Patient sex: M
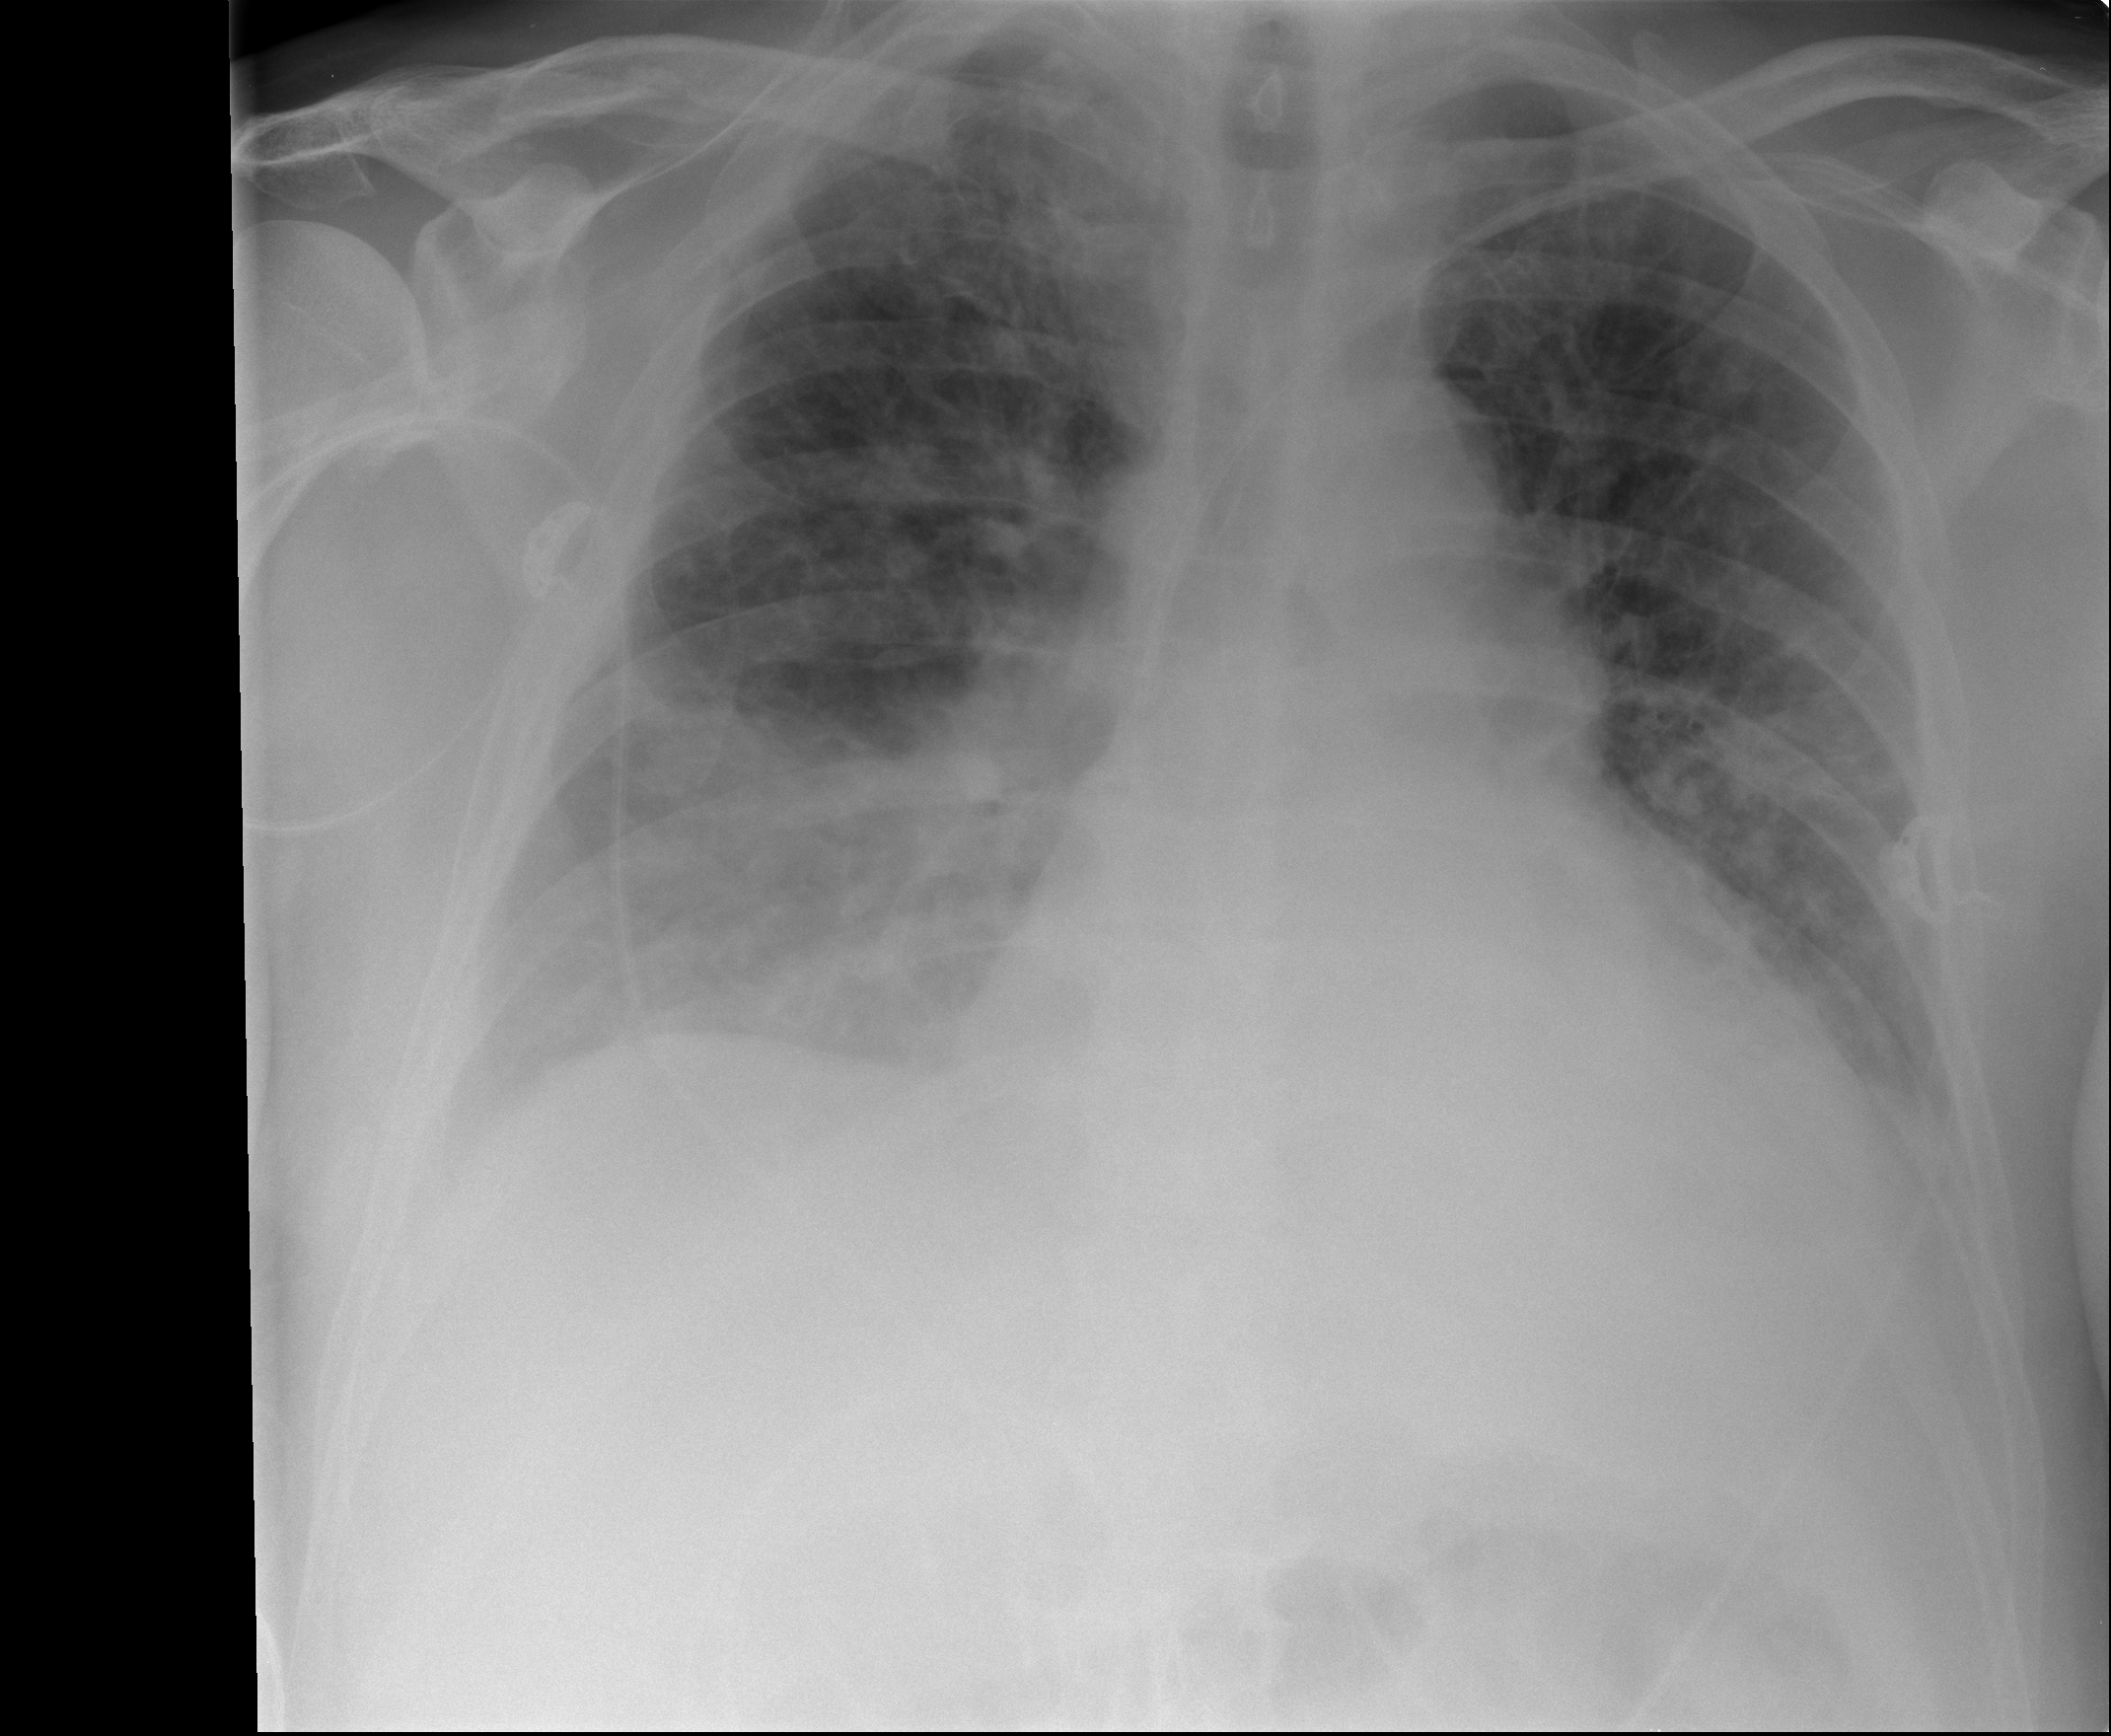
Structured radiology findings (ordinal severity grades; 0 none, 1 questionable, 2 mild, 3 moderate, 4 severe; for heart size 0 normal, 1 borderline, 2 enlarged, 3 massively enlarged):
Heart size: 1
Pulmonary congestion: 2
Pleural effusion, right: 3
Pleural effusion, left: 2
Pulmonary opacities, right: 3
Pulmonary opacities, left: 3
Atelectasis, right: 2
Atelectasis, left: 2